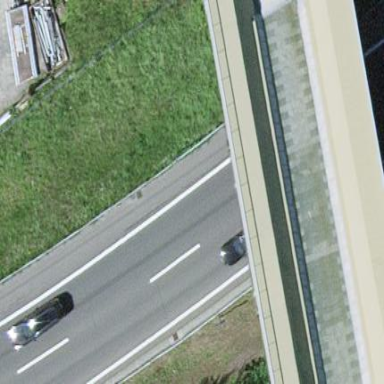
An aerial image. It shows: Man-made bridge.